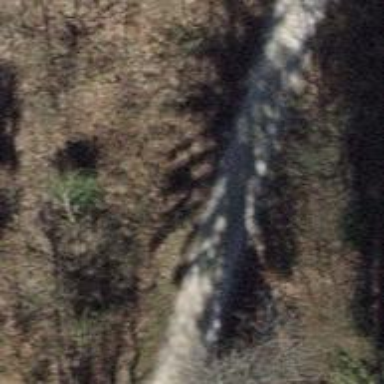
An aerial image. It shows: Unpaved track with grade2 quality type.